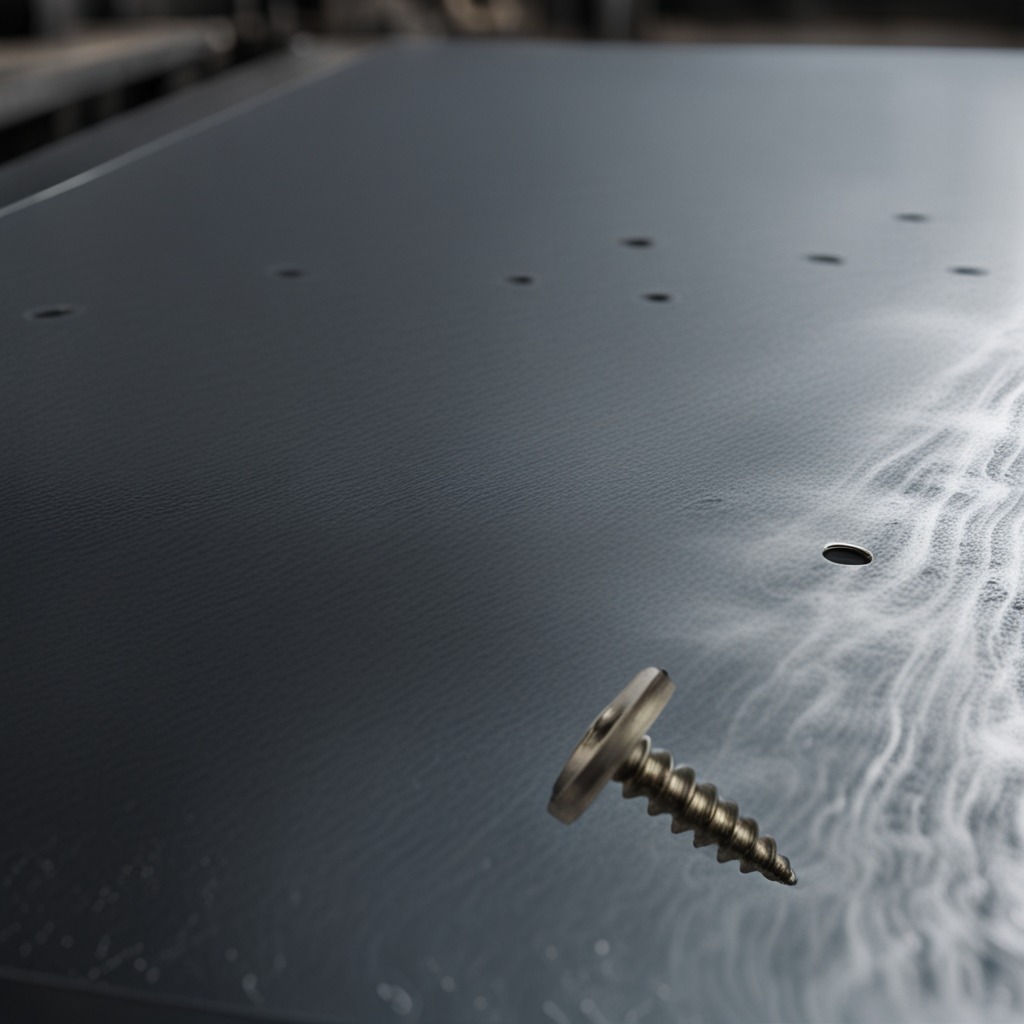
A metal screw is lying on a cold steel table in a mining workshop.